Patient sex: F
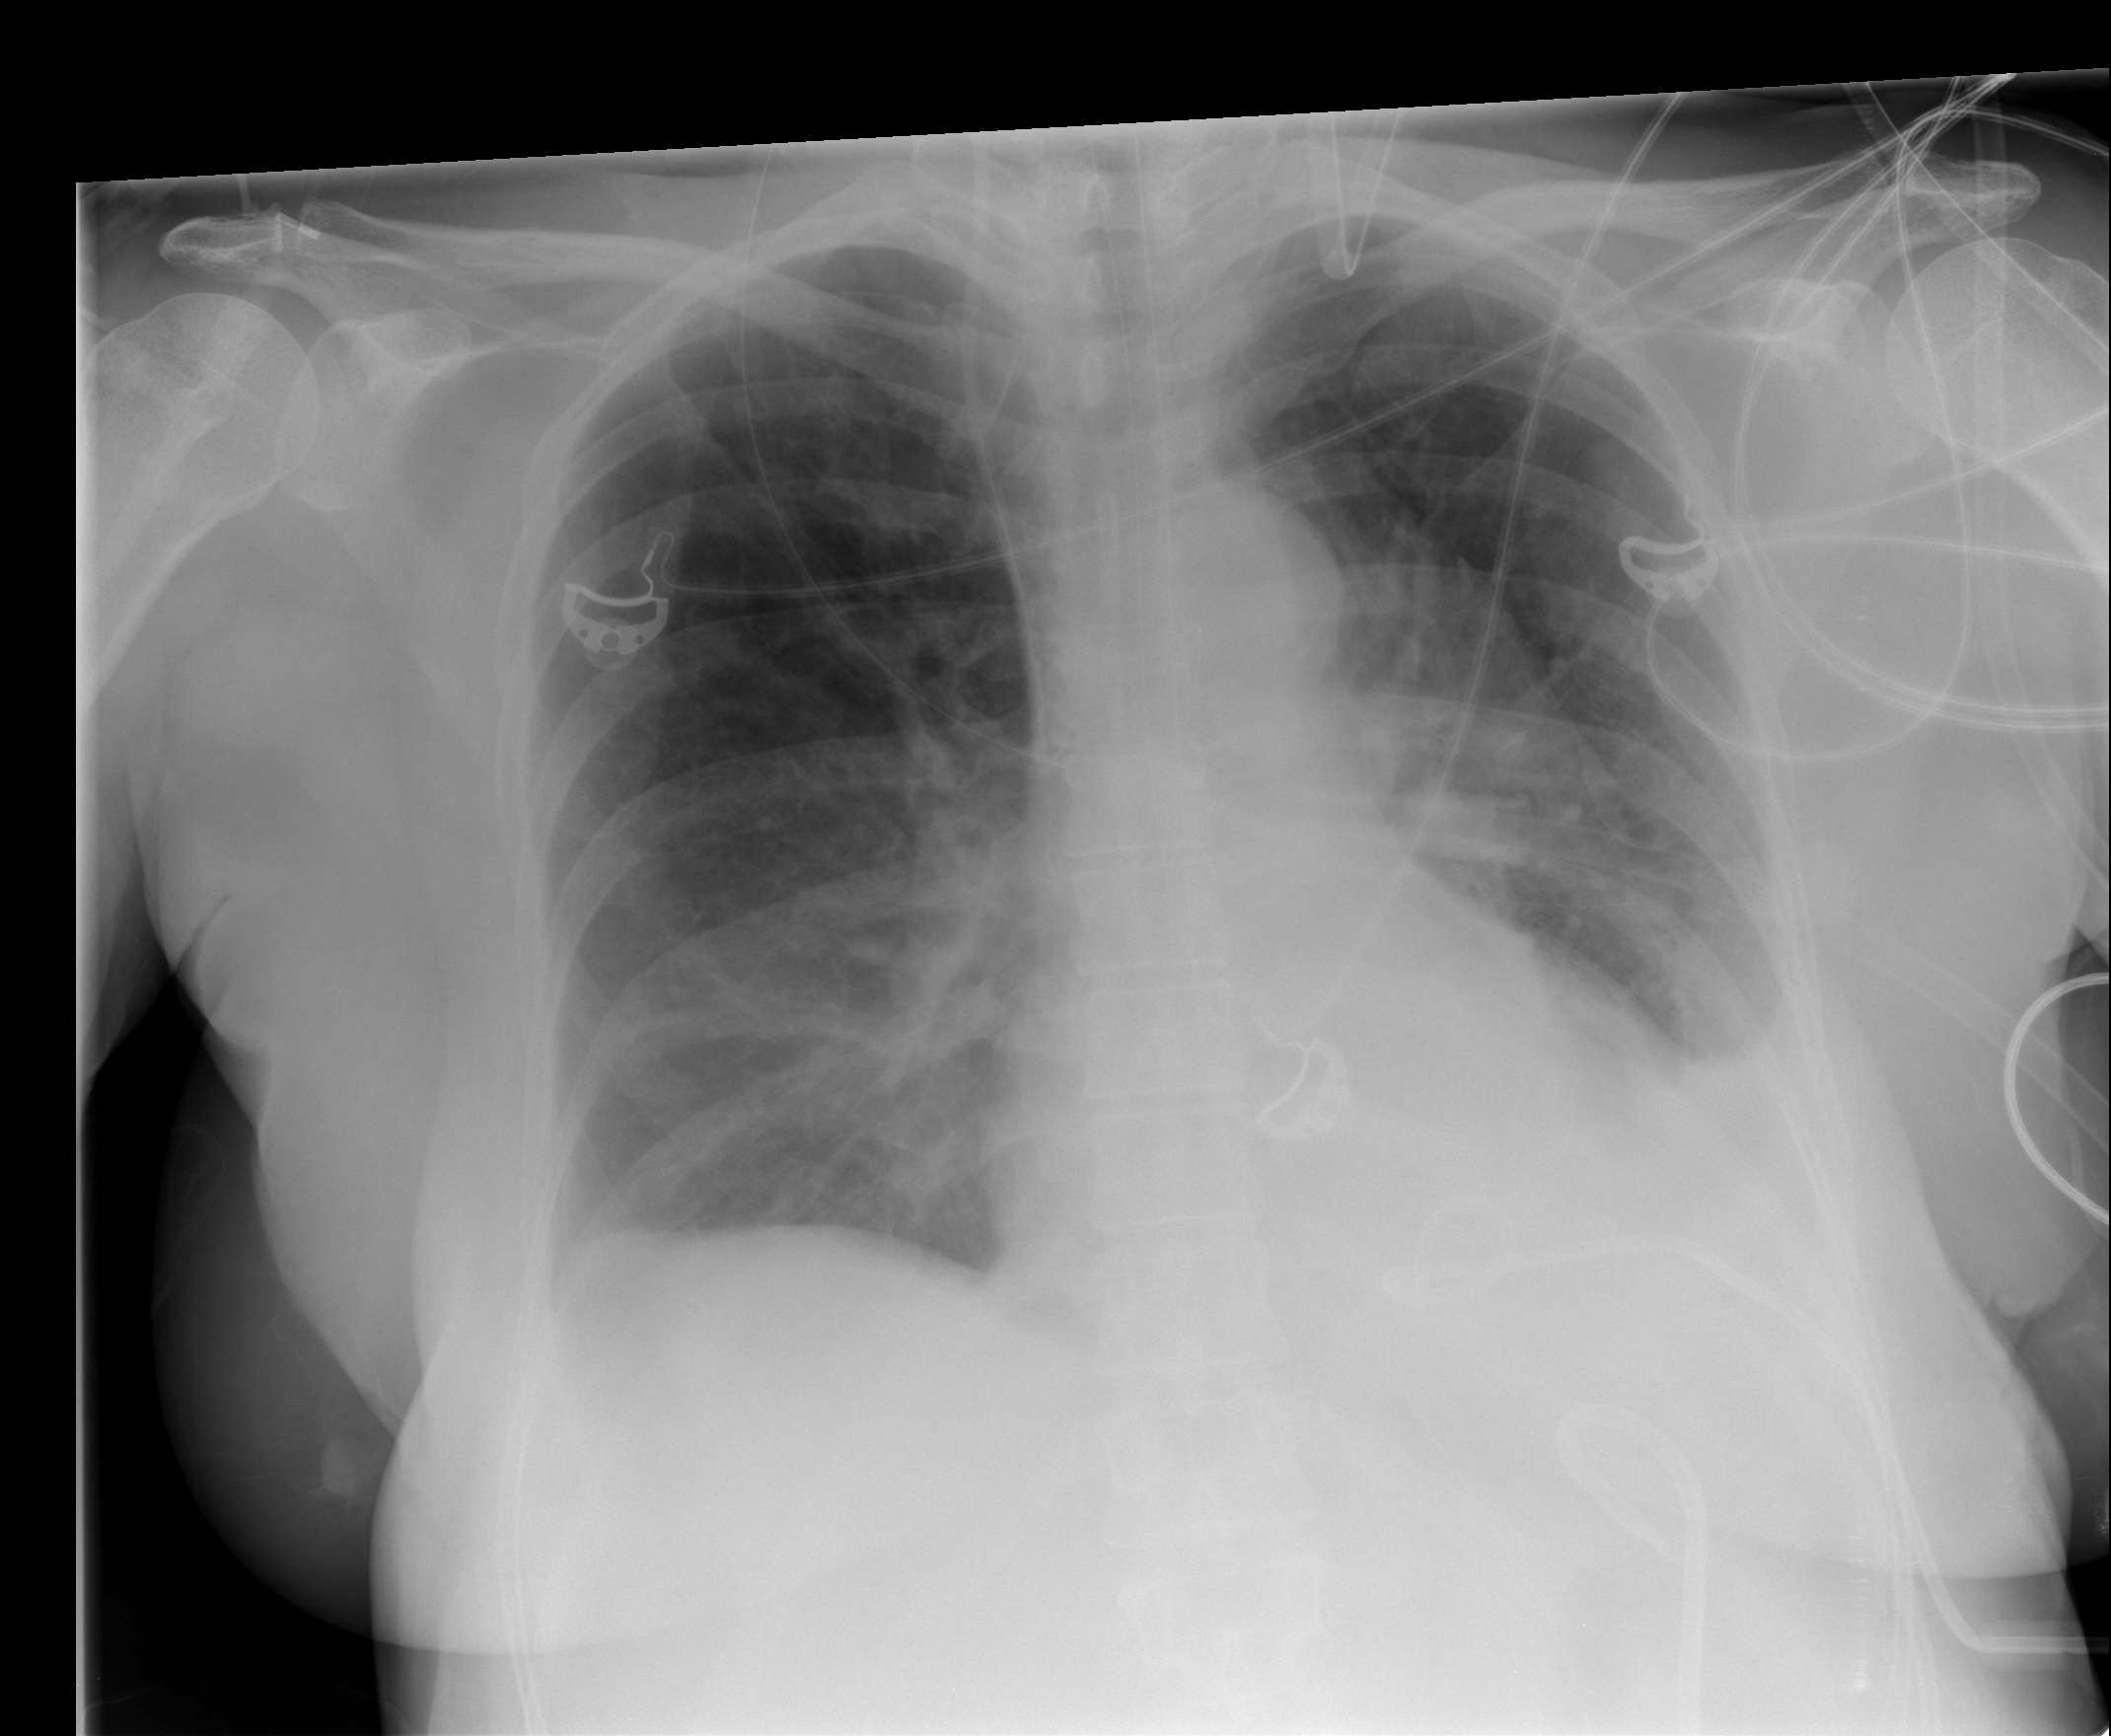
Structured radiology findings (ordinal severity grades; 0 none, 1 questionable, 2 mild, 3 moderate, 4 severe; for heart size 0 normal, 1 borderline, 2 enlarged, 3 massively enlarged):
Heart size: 1
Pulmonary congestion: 0
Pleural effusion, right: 0
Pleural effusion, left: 2
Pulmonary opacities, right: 0
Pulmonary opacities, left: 0
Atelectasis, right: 2
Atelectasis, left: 2